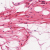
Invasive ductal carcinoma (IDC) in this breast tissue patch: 0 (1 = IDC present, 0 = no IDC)